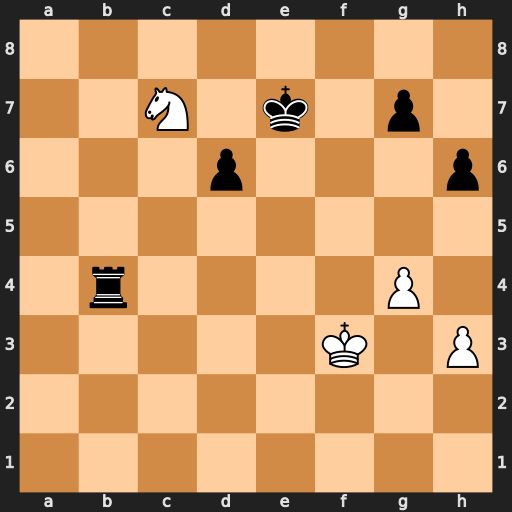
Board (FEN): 8/2N1k1p1/3p3p/8/1r4P1/5K1P/8/8
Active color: w
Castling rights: -
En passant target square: -
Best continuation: Nd5+ Ke6 Nxb4